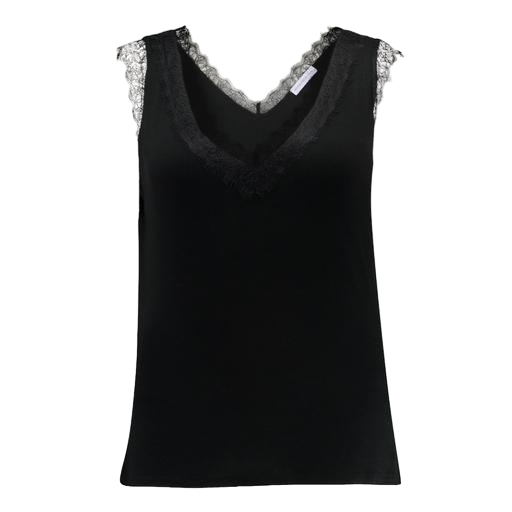
black lace-trim tank top, black curve cami rib lace, black lace-sleeve v-neck top only macy, white background